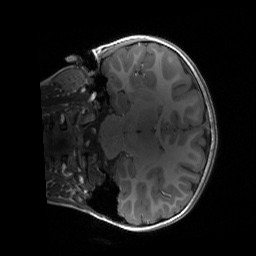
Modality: T1w
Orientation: coronal
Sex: female
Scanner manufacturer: siemens
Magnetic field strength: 3 T
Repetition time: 1.9 s
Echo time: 0.00243 s